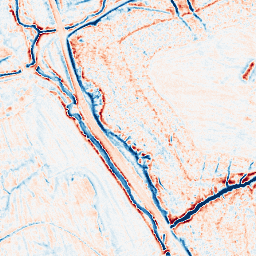
Category: edge_preserving
Decomposition family: anisotropic_diffusion
Decomposition parameters: iterations: 50
kappa: 50
gamma: 0.05
Upsampling method: sinc_hamming
Upsampling parameters: scale: 8
kernel_size: 16
Upsampling scale: 8